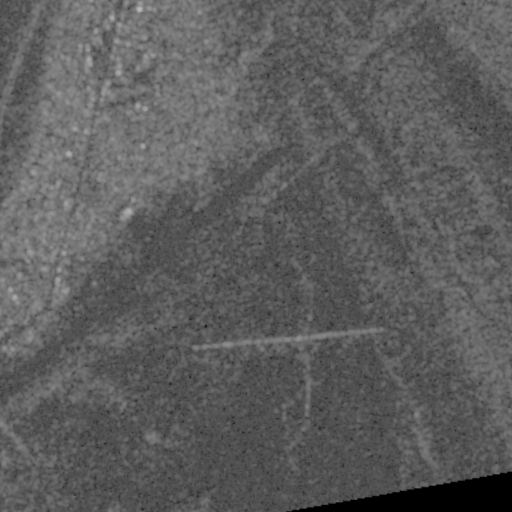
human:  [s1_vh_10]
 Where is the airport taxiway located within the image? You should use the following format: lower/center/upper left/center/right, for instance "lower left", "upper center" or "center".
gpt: The airport taxiway is located in the center left of the image.
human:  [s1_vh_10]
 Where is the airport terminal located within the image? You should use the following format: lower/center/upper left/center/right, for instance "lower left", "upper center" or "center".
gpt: The airport terminal is located in the center left of the image.
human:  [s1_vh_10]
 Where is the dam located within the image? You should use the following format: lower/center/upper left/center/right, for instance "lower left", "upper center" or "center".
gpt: The dam is located in the upper right of the image.
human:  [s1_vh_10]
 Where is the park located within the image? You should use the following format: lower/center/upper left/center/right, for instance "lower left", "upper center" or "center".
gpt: The park is located in the center left of the image.
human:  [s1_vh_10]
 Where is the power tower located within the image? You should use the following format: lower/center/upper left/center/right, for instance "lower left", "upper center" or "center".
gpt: The power tower is located in the upper left of the image.
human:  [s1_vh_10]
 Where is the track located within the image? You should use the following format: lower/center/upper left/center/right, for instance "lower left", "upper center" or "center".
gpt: There is no track in the image.

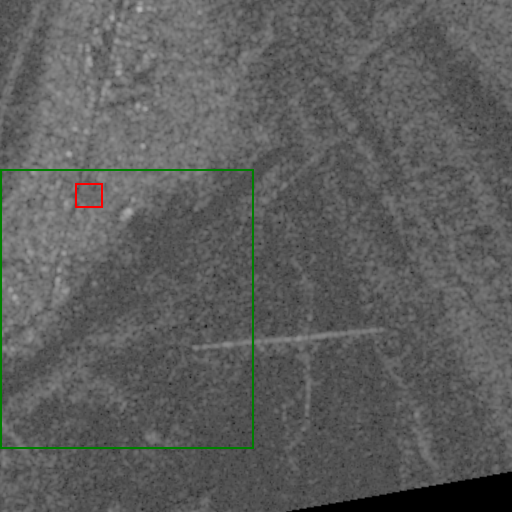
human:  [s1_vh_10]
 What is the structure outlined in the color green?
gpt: The structure outlined in green is an airport.
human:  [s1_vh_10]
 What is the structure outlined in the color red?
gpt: The structure outlined in red is a park.
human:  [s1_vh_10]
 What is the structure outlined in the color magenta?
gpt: There is no magenta outline.